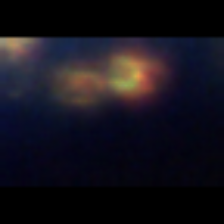
Taxon: Chaetoceros
Group: Diatoms